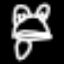
Label: frog